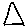
Label: triangle